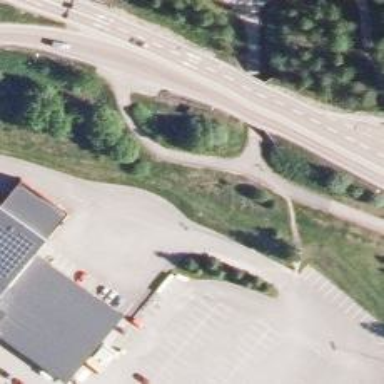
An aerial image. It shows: Footway.